Aerial crown-view tile of a tropical tree (Barro Colorado Island, Panama), acquired 20241014:
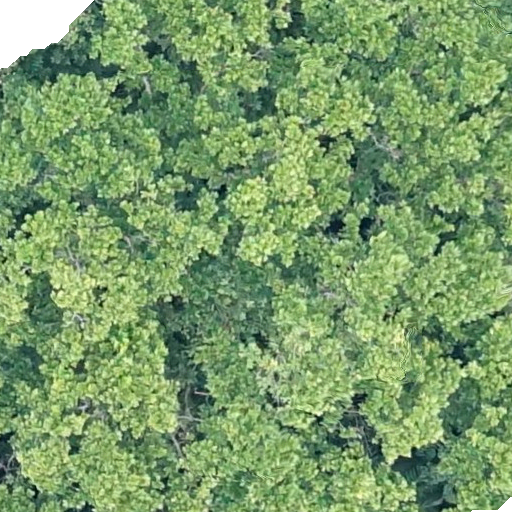
Species: Anacardium excelsum
GBIF accepted scientific name: Anacardium excelsum
Crown area: 645.697 m²